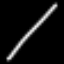
Label: line